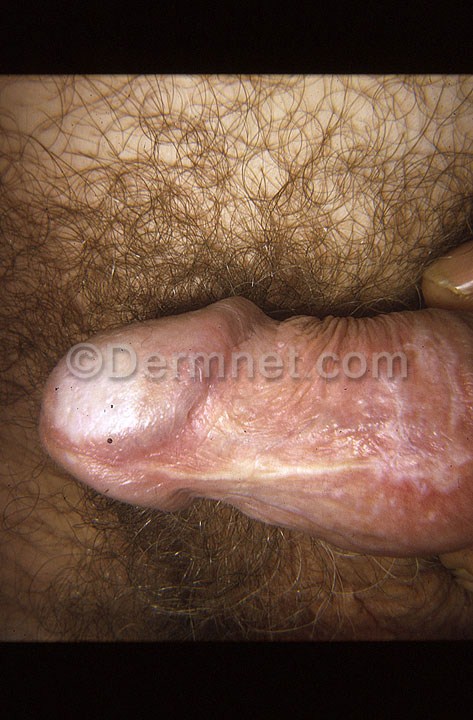
Disease: Psoriasis pictures Lichen Planus and related diseases